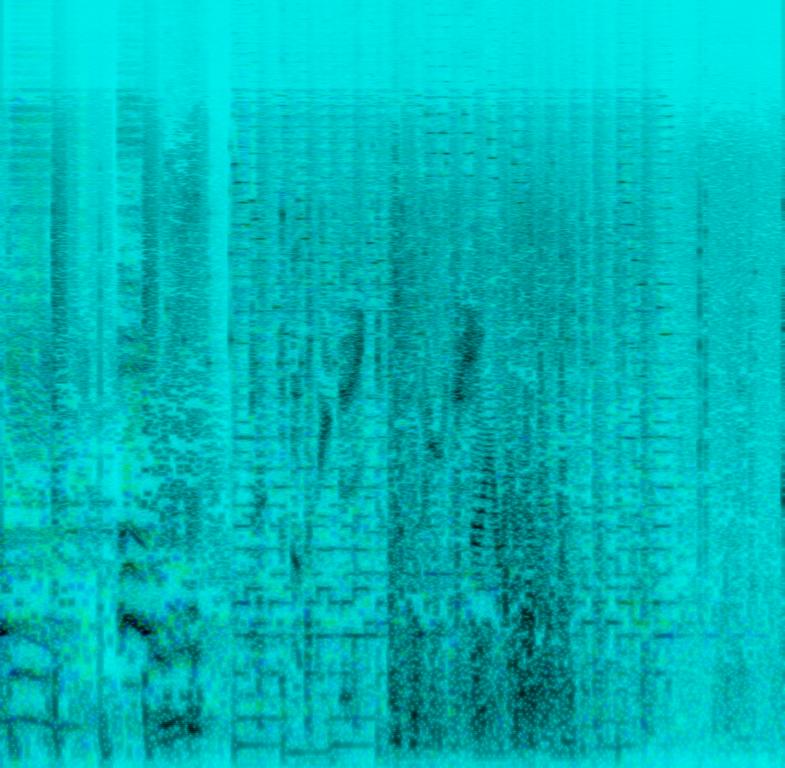
This piece of audio contains a modern pop song with drums, effects panned to left and right, a female voice singing with delay before changing into a totally different song that sounds more like a fast paced country song with a synthesizer- melody; acoustic drums and a banjo playing a fast melody along. This recording is also full of voice samples, a tiger or lion roaring, a telephone ringing. According to all these sounds and fast paced changes, it can be assumed that this recording is best played at a comedic television show for kids.